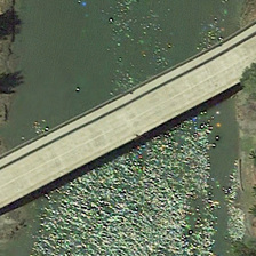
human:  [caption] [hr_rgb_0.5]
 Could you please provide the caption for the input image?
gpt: A bridge over a clear river.

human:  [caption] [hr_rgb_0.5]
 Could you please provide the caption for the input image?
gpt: A bridge in the clear river.

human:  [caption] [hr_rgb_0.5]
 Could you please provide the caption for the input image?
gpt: A bridge is on the clear surface of the river.

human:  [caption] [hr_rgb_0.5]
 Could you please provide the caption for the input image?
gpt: The bridge is on the clear water by the river.

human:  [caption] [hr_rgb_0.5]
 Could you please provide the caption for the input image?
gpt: A bridge in the clear river.